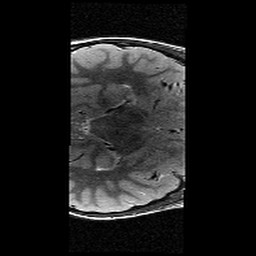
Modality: T2w
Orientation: axial
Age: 10
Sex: female
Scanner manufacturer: siemens
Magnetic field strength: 3 T
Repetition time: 9.23 s
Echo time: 0.067 s